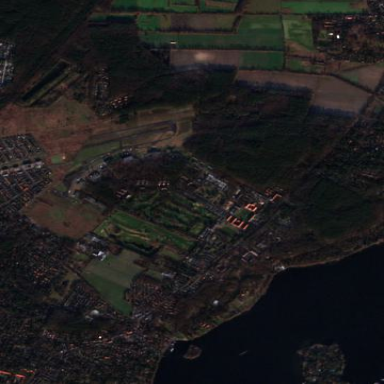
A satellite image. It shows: Military barracks within military landuse area.